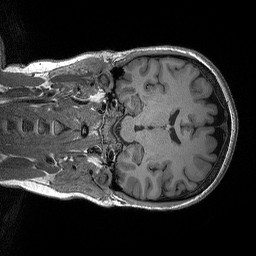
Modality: T1w
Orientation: coronal
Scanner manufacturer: siemens
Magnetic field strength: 3 T
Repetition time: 2.3 s
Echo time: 0.00298 s